Question: i have database in csv format, and i want to calculate fare from one station to another station but problem is database, i think is not in proper format to build SQL query, so can we try sql query from below database format to fetch fare price from versova to sakinaka as an example.

also is there any other solution table structure which will be friendly for firing sql queries on it.
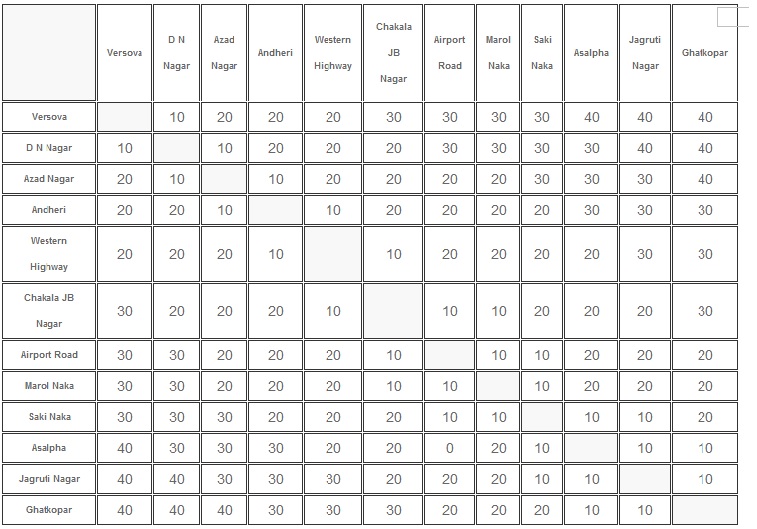
Answer: Load your CSV into a System.Data.DataTable (C#).
'''
Create Table T_Hop
HOP_Id integer not NULL
,HOP_Name nvarchar(200)
Create Table T_Fare
Fare_Id integer not null
,Fare_Departure_HOP_Id integer not null
,Fare_Destination_HOP_Id integer not null
,Fare_Fare numeric(10, 2) not null
'''
take first row
foreach column ==> add hop name with id = ordinal index of column
'''
for(int i=0; i < dt.Columns.Count; ++i)
{
for(int j=0; j < dt.Rows.Count; ++j)
{
double Fare = System.Convert.ToDouble(dt.Rows[j][i]);
==> insert into T_Fare(Fare_Id,Fare_Departure_HOP_Id, Fare_Destination_HOP_Id, Fare_Fare ) Values (j*dt.Columns.Count + i, i, j, Fare)
// and check that I didn't mix up i and j
}
}
'''
Query:
'''
SELECT Fare_Fare
WHERE Fare_Destionation_HopId = x
and Fare_Departure_Hop_Id = y
'''